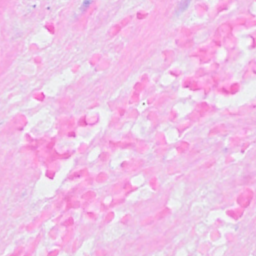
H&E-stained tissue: Breast